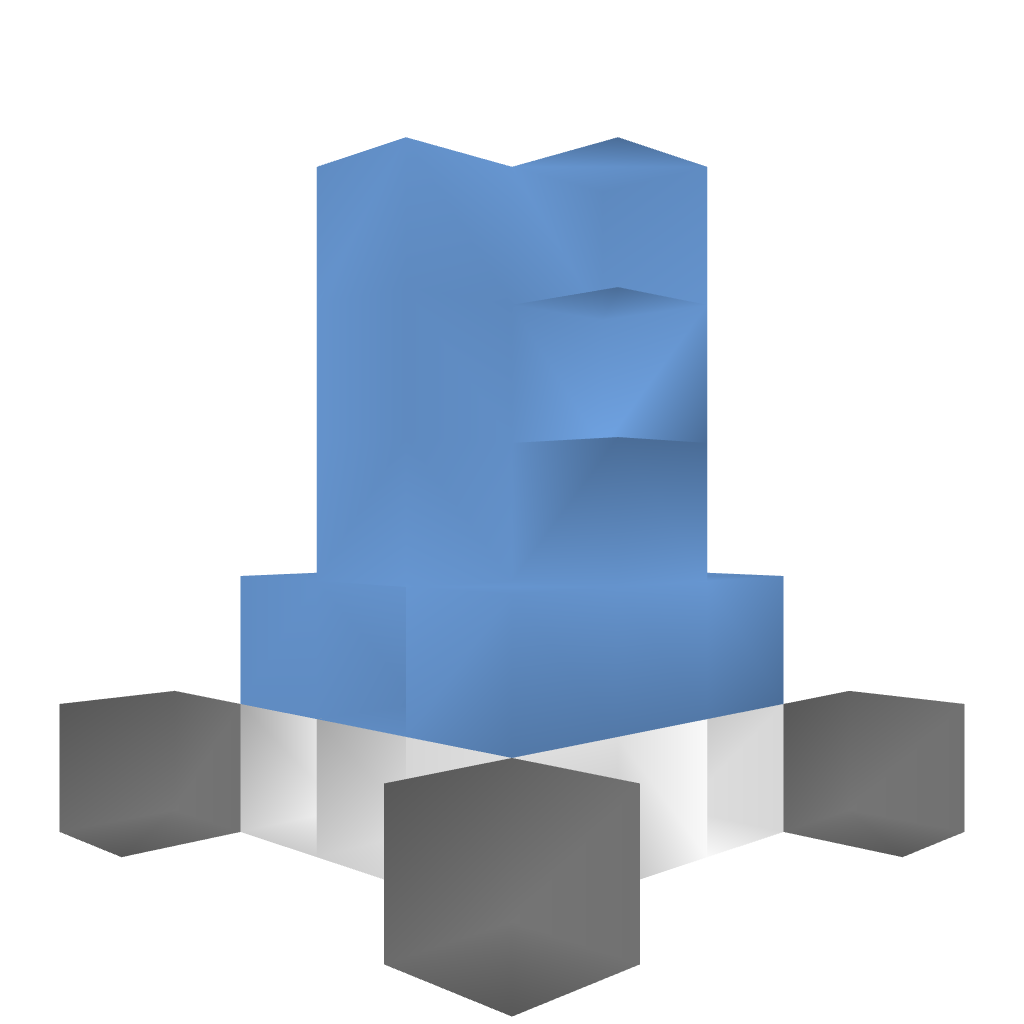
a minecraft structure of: Micro Fountain high quality